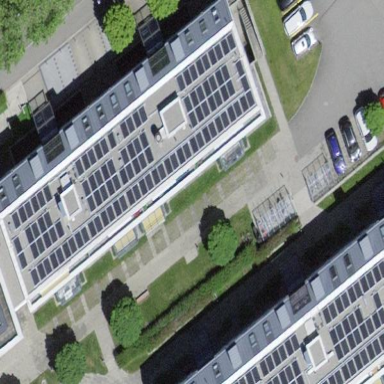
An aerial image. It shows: Saltbox shaped roof on apartment building.